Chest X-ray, AP view. Patient: 23 years old, sex M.
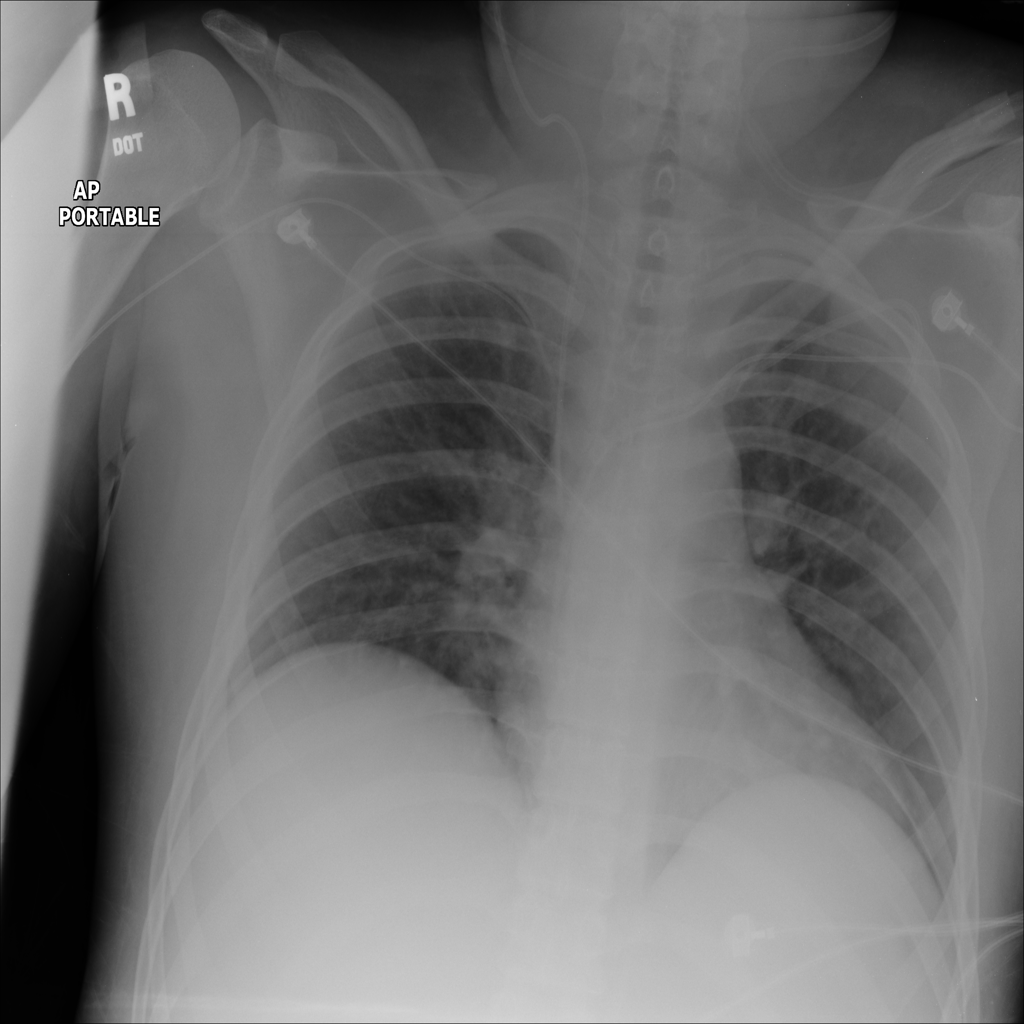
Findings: No Finding